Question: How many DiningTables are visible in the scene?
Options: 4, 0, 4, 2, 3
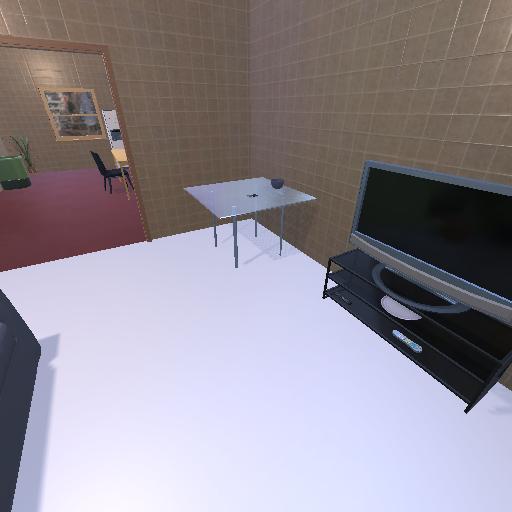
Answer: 4